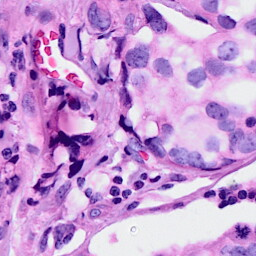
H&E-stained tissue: Breast